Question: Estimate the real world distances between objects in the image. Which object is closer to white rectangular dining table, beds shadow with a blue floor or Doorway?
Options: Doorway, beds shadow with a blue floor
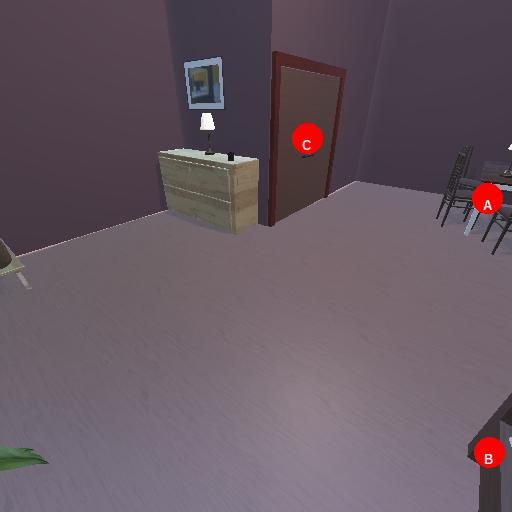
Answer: Doorway